Field crop: maize
Growth stage: 2
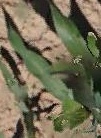
Species: maize